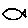
Label: fish